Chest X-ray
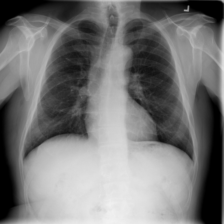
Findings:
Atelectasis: negative
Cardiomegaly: negative
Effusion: negative
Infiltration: negative
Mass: negative
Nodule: negative
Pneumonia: negative
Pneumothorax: negative
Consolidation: negative
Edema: negative
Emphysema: negative
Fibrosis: negative
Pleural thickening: negative
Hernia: negative